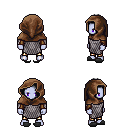
a pixel art fantasy rpg character, male body template, dark elf, purple skin, chain mail, gold greaves, gray long mohawk hairstyle, cloth hood, leather bracers, gray slippers, four views (front, back, left, right), 2x2 character sprite sheet, small pixel art, hard edges, no anti-aliasing